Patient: sex F, age 53
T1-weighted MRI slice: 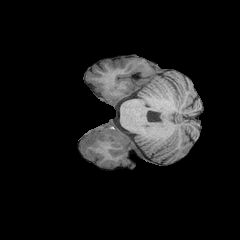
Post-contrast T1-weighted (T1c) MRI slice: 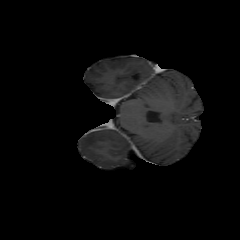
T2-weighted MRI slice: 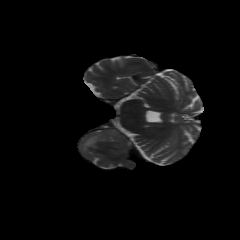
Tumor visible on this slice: yes
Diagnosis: Astrocytoma, IDH-wildtype
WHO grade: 3